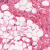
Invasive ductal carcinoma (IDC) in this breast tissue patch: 0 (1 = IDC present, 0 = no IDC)